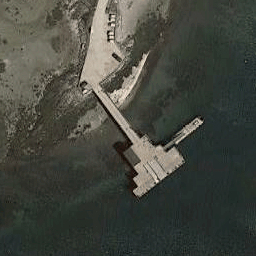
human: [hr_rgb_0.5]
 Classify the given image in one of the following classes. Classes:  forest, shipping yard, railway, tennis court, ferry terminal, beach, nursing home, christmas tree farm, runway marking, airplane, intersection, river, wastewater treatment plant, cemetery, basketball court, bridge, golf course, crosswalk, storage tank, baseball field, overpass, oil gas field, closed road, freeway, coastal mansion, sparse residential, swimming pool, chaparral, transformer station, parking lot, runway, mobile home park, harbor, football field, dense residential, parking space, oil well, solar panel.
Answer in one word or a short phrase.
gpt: ferry terminal